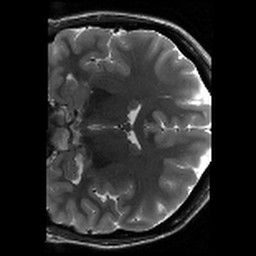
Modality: T2w
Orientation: coronal
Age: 22
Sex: female
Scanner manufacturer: siemens
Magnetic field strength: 3 T
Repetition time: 8.02 s
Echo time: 0.08 s